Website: lowes
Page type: account-selection
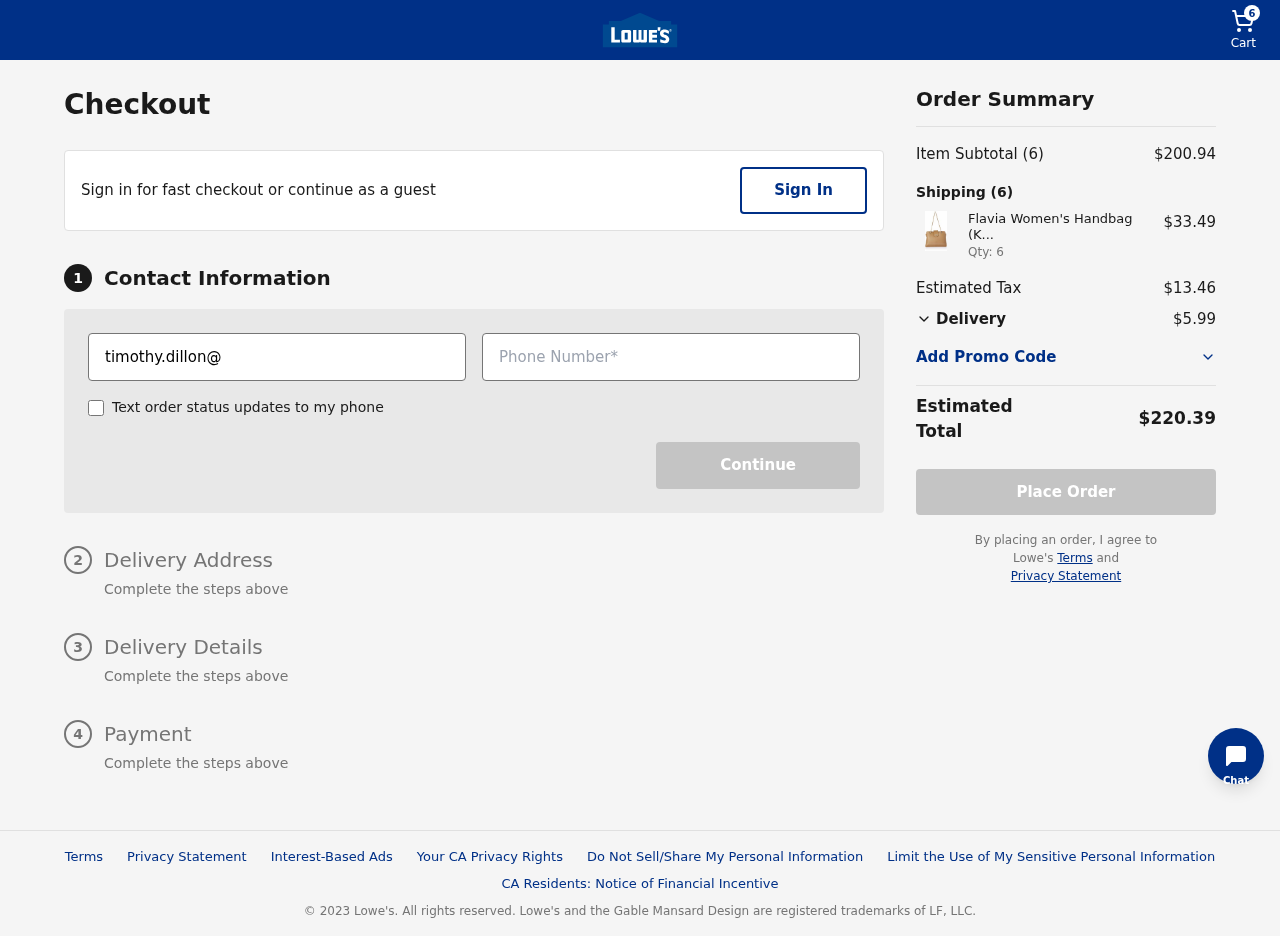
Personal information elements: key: PII_EMAIL
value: timothy.dillon@gmail.com
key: PII_PHONE
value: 5739216498
Product elements: key: PRODUCT1_NAME
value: Flavia Women's Handbag (Khaki)
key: PRODUCT1_PRICE
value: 33.49
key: PRODUCT1_QUANTITY
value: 6
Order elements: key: ORDER_NUM_ITEMS
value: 6
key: ORDER_SUBTOTAL
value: $200.94
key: ORDER_TAX
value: $13.46
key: ORDER_SHIPPING_COST
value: $5.99
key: ORDER_TOTAL
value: $220.39